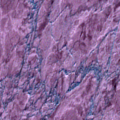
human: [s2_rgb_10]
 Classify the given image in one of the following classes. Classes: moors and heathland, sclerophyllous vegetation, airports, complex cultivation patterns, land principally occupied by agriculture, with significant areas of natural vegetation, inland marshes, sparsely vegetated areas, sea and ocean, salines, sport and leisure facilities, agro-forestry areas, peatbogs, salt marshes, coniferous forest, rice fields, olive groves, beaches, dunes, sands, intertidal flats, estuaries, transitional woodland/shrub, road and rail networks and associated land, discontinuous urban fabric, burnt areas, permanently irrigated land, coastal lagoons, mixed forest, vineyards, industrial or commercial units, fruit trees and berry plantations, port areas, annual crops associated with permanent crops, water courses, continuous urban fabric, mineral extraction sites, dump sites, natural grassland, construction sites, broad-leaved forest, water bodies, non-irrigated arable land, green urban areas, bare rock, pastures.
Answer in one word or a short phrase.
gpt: sea and ocean